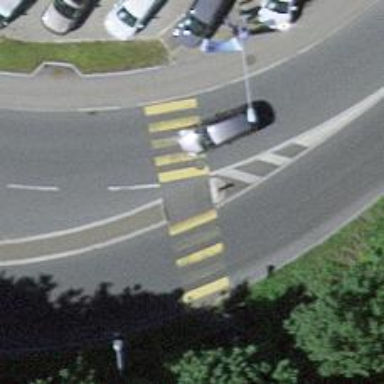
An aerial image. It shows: Zebra crossing on footway. The crossing is marked with zebra stripes.